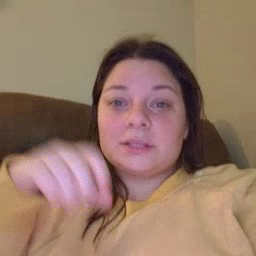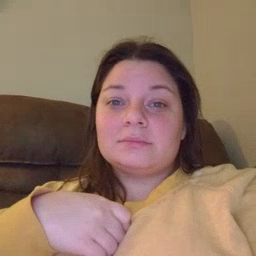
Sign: closet